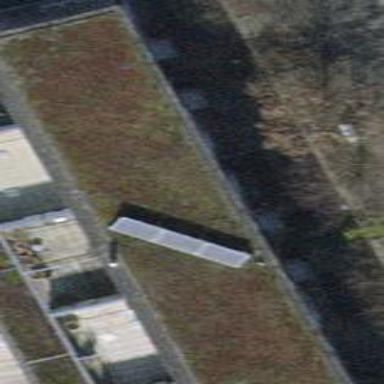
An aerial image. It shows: Terrace building.